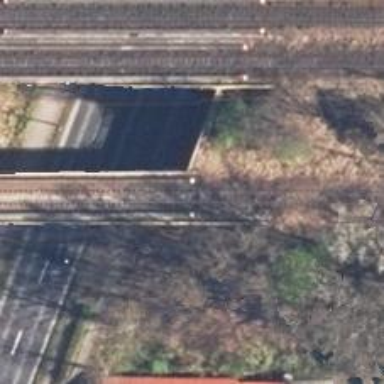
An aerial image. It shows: Bridge over electrified railway with contact lines.